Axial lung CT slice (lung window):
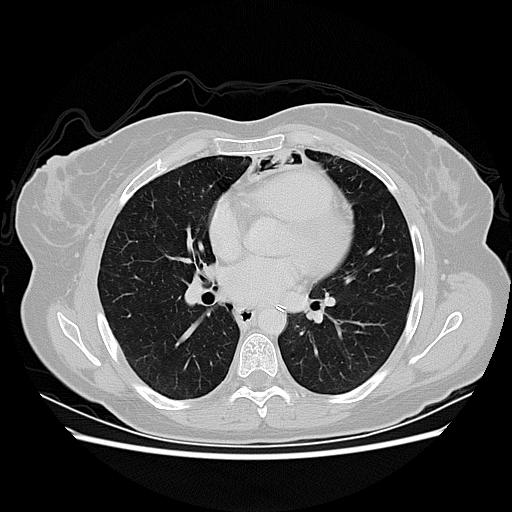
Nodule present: no